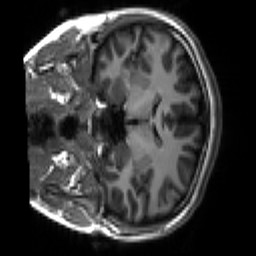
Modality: T1w
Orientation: coronal
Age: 18
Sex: female
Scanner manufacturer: siemens
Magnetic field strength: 3 T
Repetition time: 2.3 s
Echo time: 0.00266 s